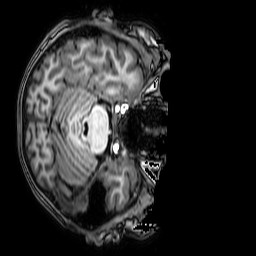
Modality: T1w
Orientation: axial
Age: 15
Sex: male
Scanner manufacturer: philips
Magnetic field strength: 3 T
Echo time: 0.0038 s